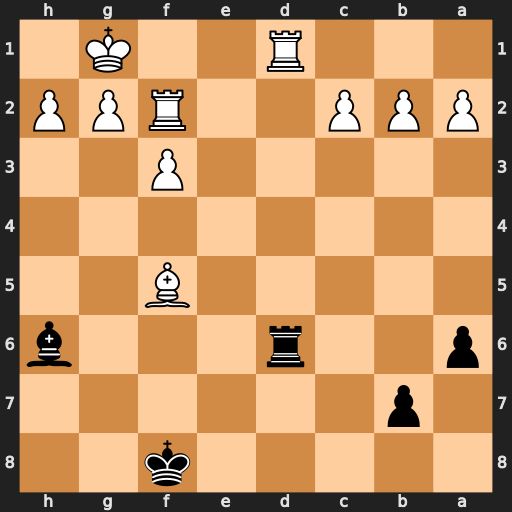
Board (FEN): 5k2/1p6/p2r3b/5B2/8/5P2/PPP2RPP/3R2K1
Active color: b
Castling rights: -
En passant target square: -
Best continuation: Rxd1+ Rf1 Be3+ Kh1 Rxf1#